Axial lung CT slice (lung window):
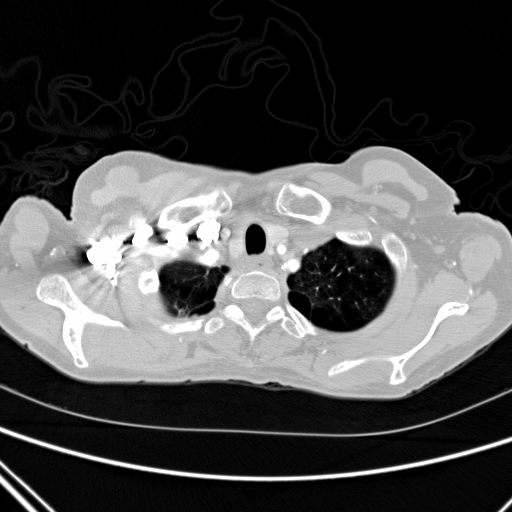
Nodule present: no